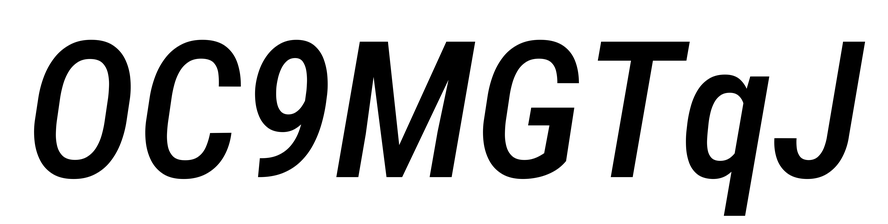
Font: Roboto-Italic_Condensed_Medium_Italic